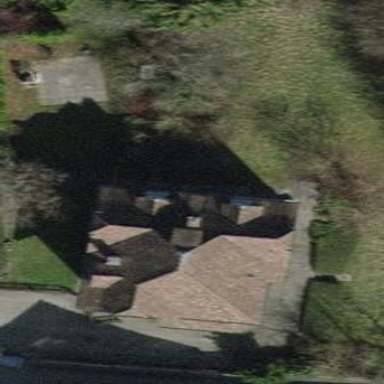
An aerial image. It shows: Detached building with hipped roof shape.